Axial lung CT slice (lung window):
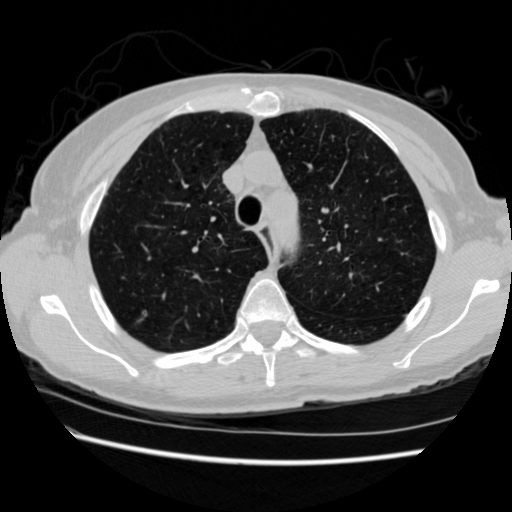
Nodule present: no